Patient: sex M, age 57
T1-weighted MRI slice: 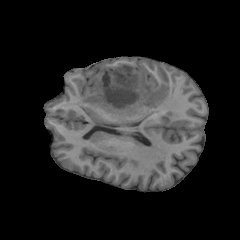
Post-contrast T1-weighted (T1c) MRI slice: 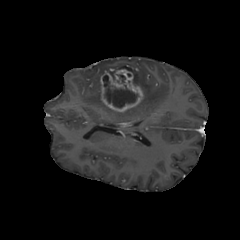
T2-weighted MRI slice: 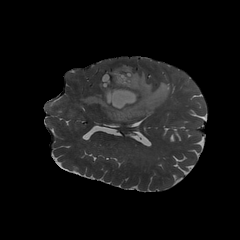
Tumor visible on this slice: yes
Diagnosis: Glioblastoma, IDH-wildtype
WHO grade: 4